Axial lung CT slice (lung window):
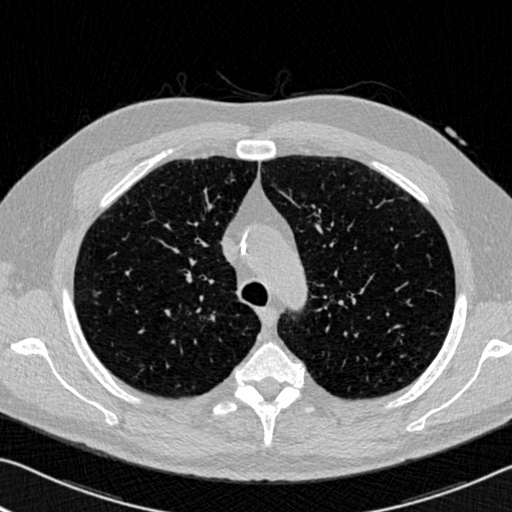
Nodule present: no